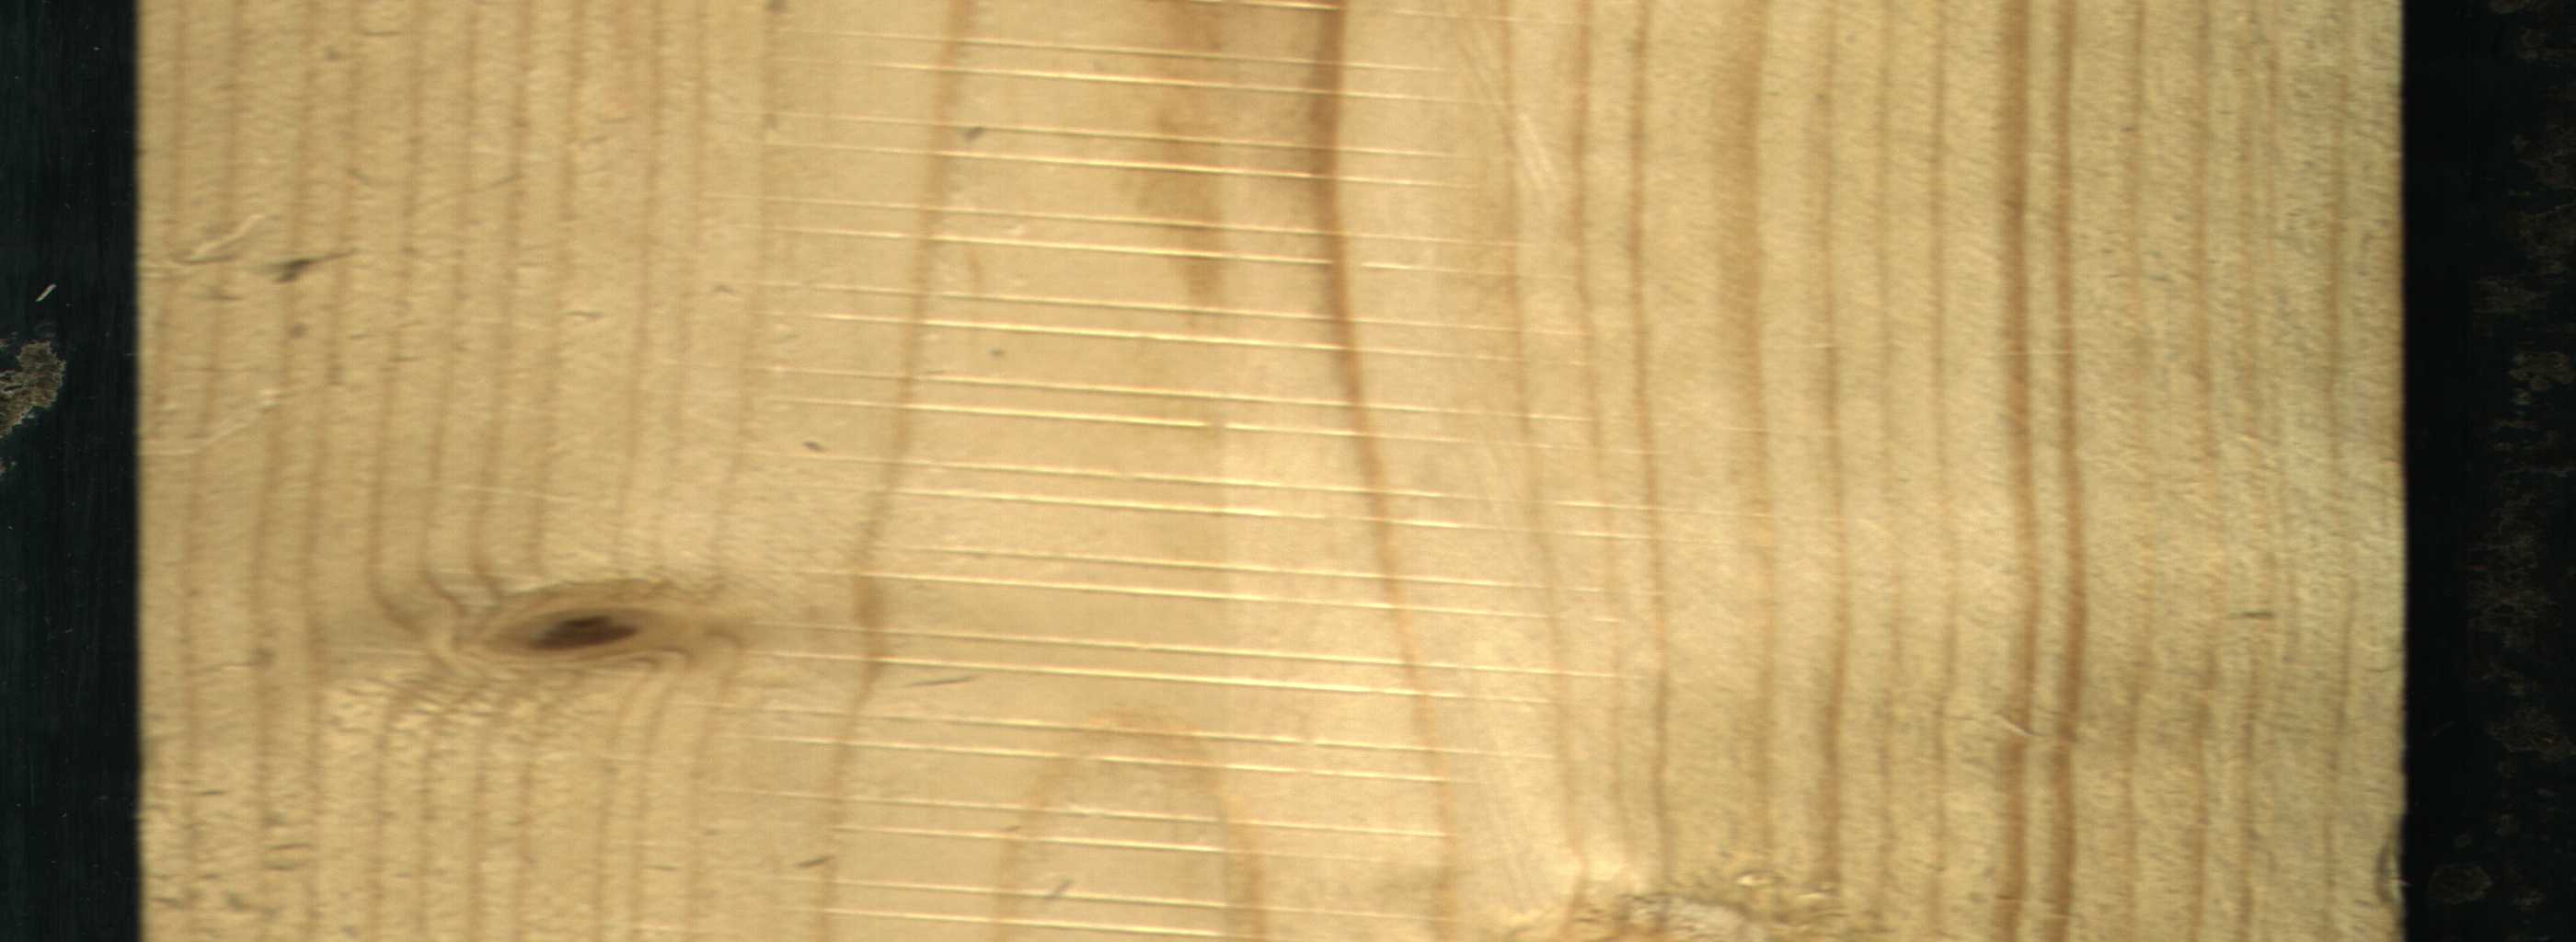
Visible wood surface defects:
Live_Knot